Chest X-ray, PA view. Patient: 60 years old, sex F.
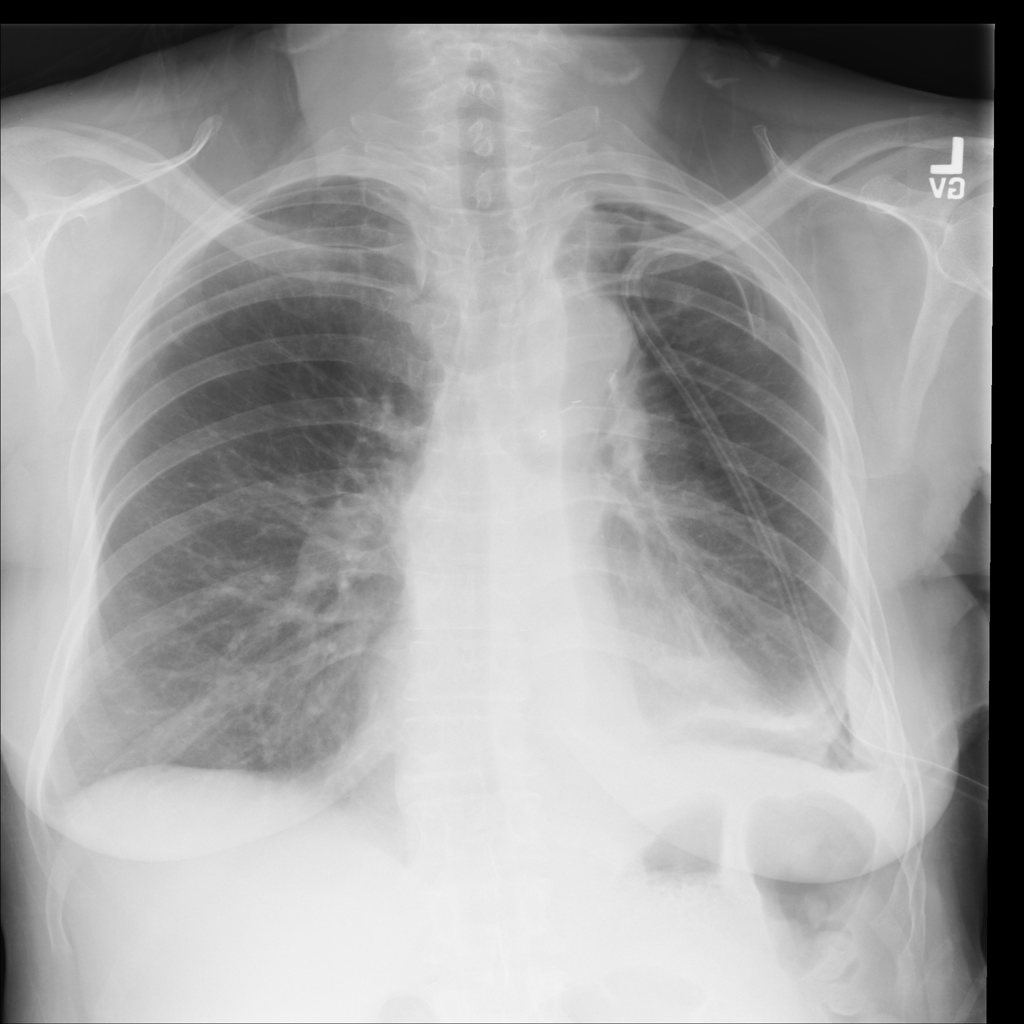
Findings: No Finding